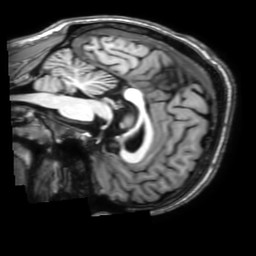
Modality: T1w
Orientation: sagittal
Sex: male
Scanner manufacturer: philips
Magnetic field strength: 3 T
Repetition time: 0.01232 s
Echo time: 0.003481 s